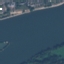
Land use / land cover: River